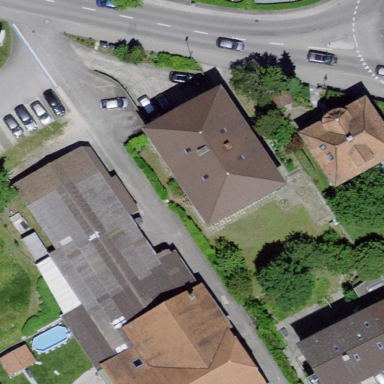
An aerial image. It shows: Residential building with hipped roof.